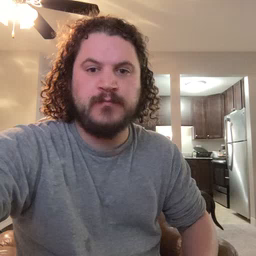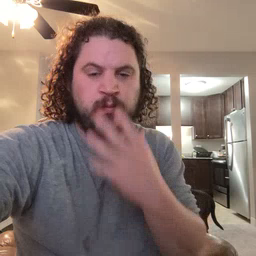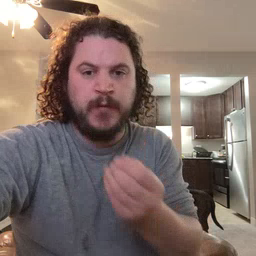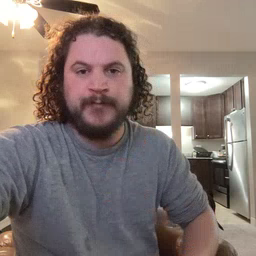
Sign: wolf